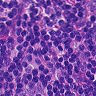
Metastatic tissue present: no